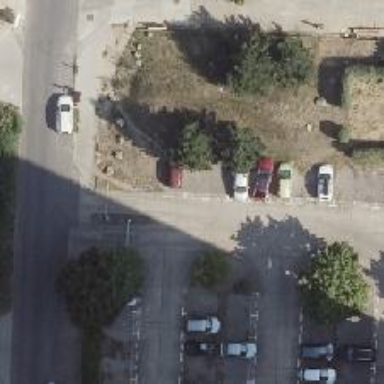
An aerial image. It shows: Concrete parking aisle designated as service road.